Aerial crown-view tile of a tropical tree (Barro Colorado Island, Panama), acquired 20250915:
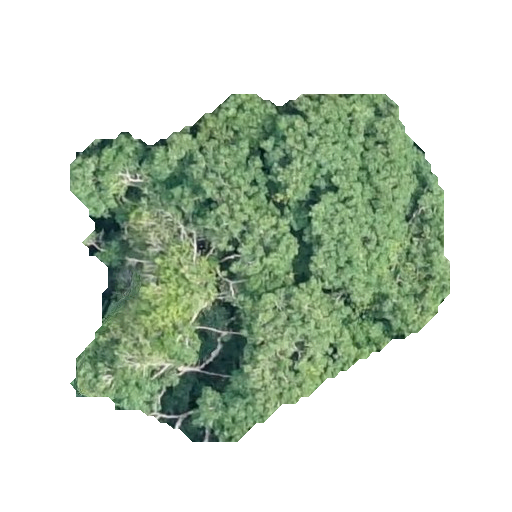
Species: Handroanthus guayacan
GBIF accepted scientific name: Handroanthus guayacan
Crown area: 140.242 m²